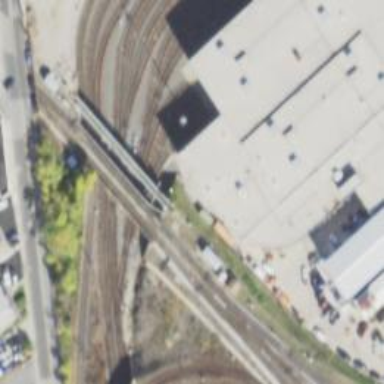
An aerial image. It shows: Electrified rail passing through service yard.